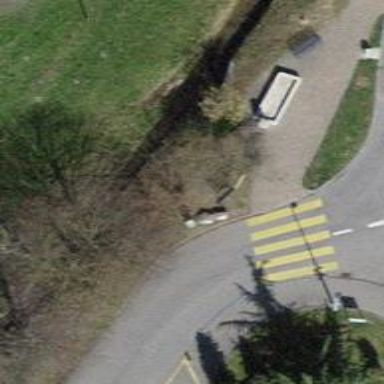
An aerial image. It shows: Black bench.